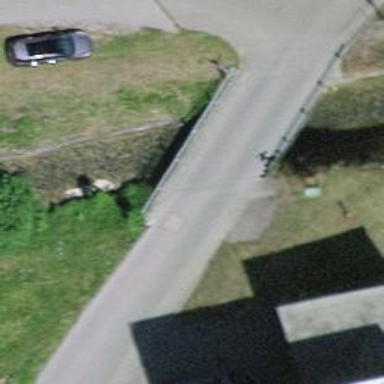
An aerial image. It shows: Unclassified road on bridge.